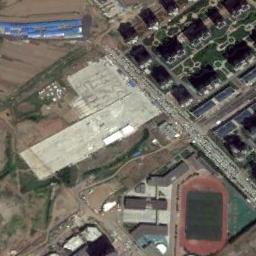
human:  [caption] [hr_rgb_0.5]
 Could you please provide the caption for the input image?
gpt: The green space next to the track is shabby .

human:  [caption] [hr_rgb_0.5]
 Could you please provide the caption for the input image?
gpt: The track and field is built on bare land, And there is a road distance from the residential area .

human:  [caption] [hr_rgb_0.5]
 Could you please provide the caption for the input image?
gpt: There are numerous buildings beside the ground track field .

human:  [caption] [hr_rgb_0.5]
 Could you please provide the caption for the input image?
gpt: The ground track field is next to some high-rise buildings arranged neatly and an open area is next to the ground track field .

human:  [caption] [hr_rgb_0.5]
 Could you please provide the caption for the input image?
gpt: There are some buildings around the ground track field .